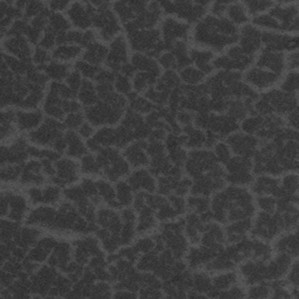
Label: frost